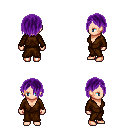
a pixel art fantasy rpg character, female body template, human, light skin, brown robe, teal pants, purple bangs hairstyle, four views (front, back, left, right), 2x2 character sprite sheet, small pixel art, hard edges, no anti-aliasing